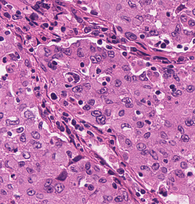
Tumor epithelial tissue: yes
Tumor-associated stroma tissue: yes
Normal tissue: no